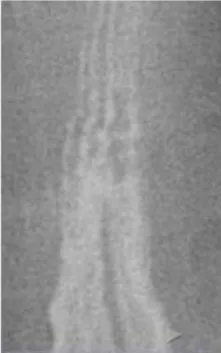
Videofluoroscopic swallowing study and esophageal transit evaluation. (B) Detail of the proximal portion of barium column in A. Esophageal mucosa contrasted with a low amount of barium shows some horizontal lines suggesting the presence of rings.
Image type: radiology (x_ray)